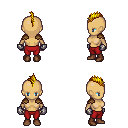
a pixel art fantasy rpg character, female body template, human, tanned skin, leather shoulder armor, red pants, blonde mohawk hairstyle, metal gloves, brown shoes, four views (front, back, left, right), 2x2 character sprite sheet, small pixel art, hard edges, no anti-aliasing